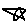
Label: star